Question: Count the number of objects in the diagram.
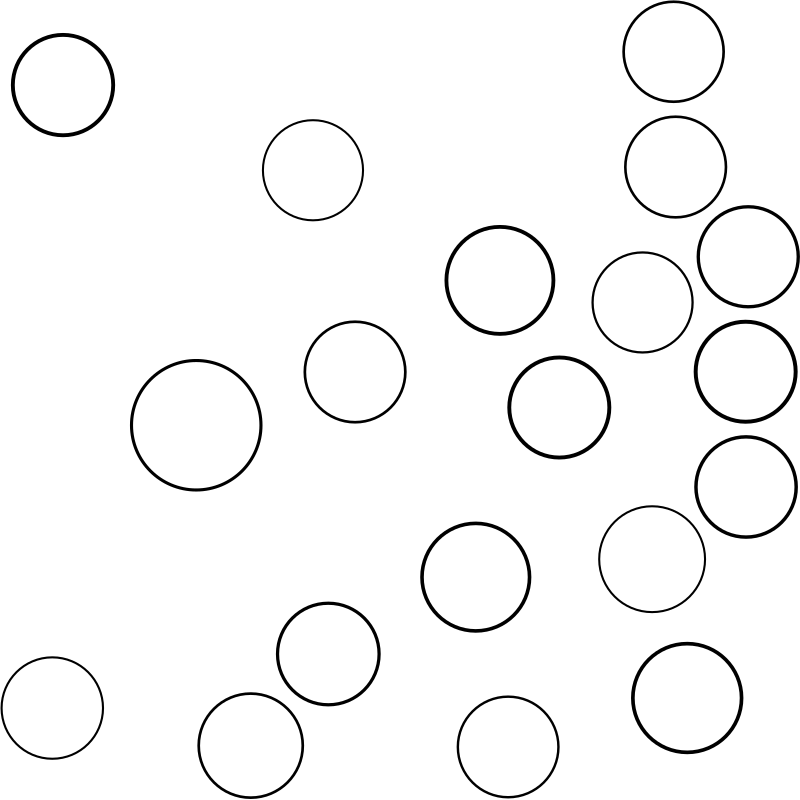
Answer: 19